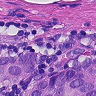
Metastatic tissue present: yes